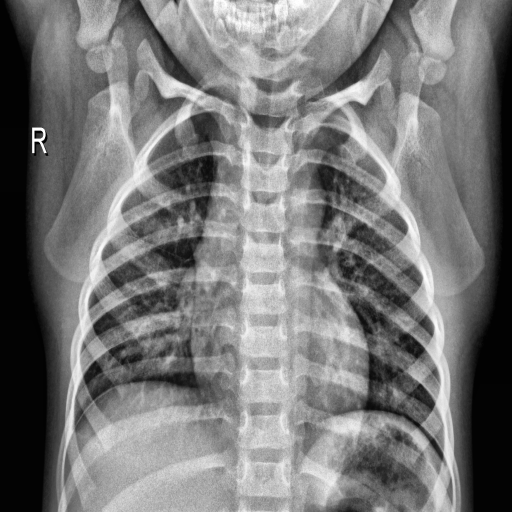
Finding: NORMAL